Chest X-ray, AP view. Patient: 56 years old, sex M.
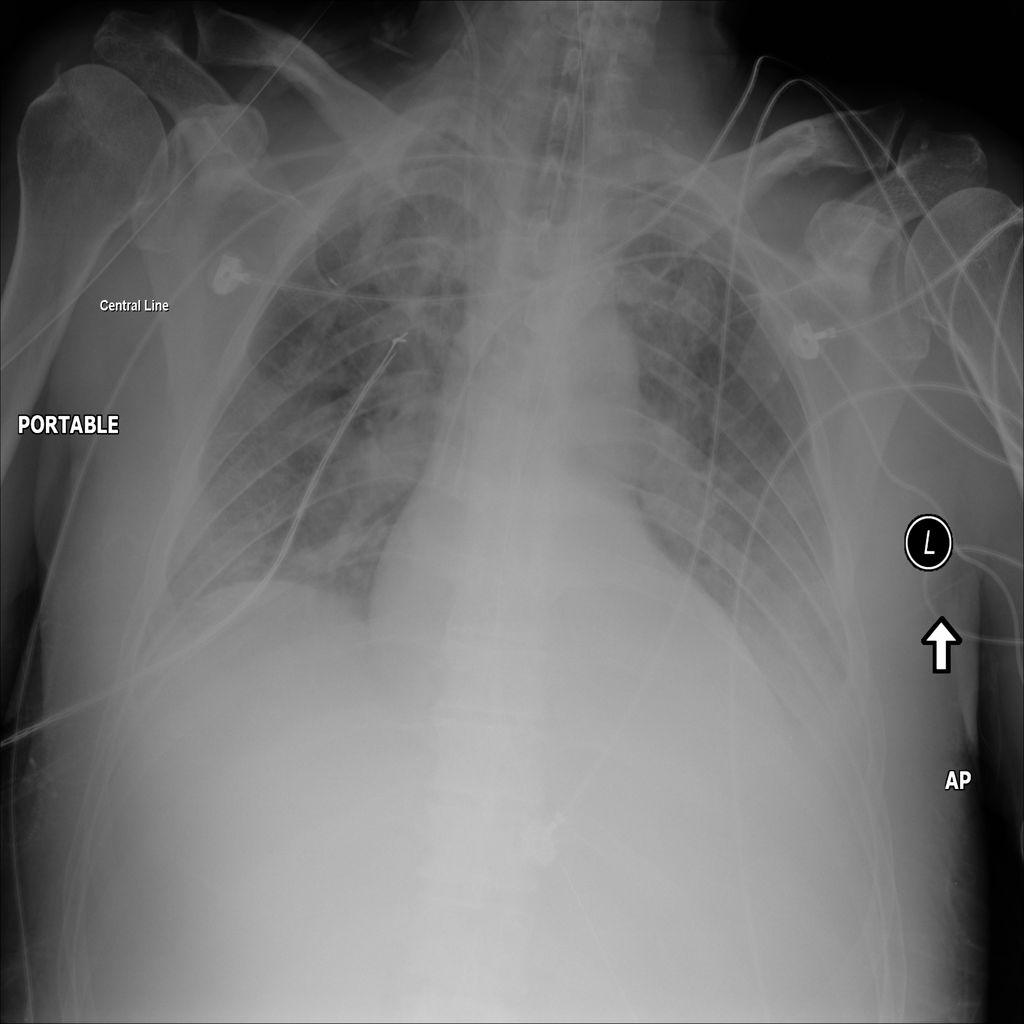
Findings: Effusion, Infiltration